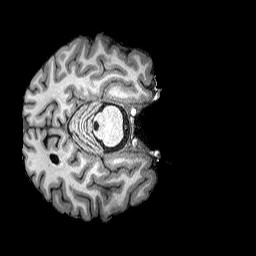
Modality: T1w
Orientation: axial
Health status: ill